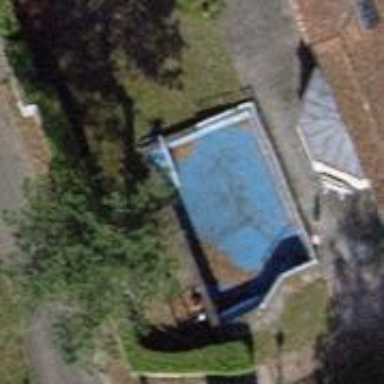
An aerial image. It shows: Swimming pool located in leisure land.